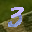
Label: 3